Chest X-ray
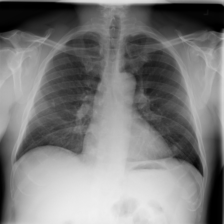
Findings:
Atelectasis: negative
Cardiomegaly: negative
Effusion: negative
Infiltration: negative
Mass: negative
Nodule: positive
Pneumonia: negative
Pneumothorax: negative
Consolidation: negative
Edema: negative
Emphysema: negative
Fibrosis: negative
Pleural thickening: negative
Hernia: negative